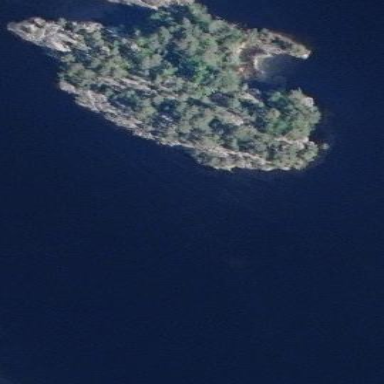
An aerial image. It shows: Islet.